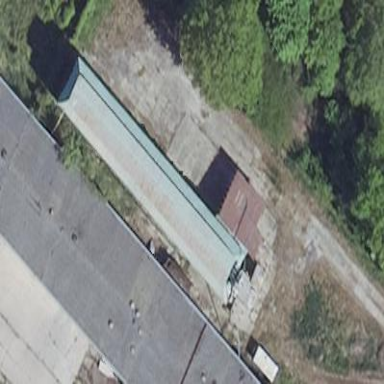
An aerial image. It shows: Outbuilding.